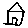
Label: house